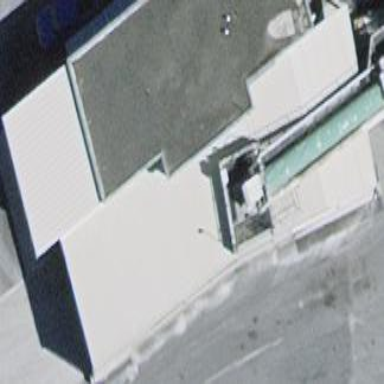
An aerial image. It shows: View of roof of building.